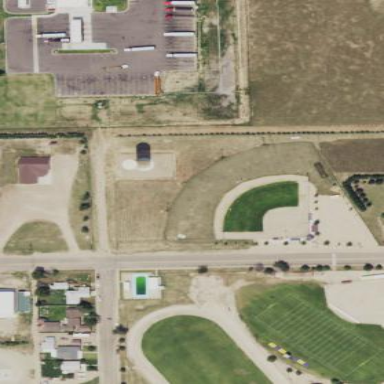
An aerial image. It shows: Baseball pitch for leisure and sports activities.